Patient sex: M
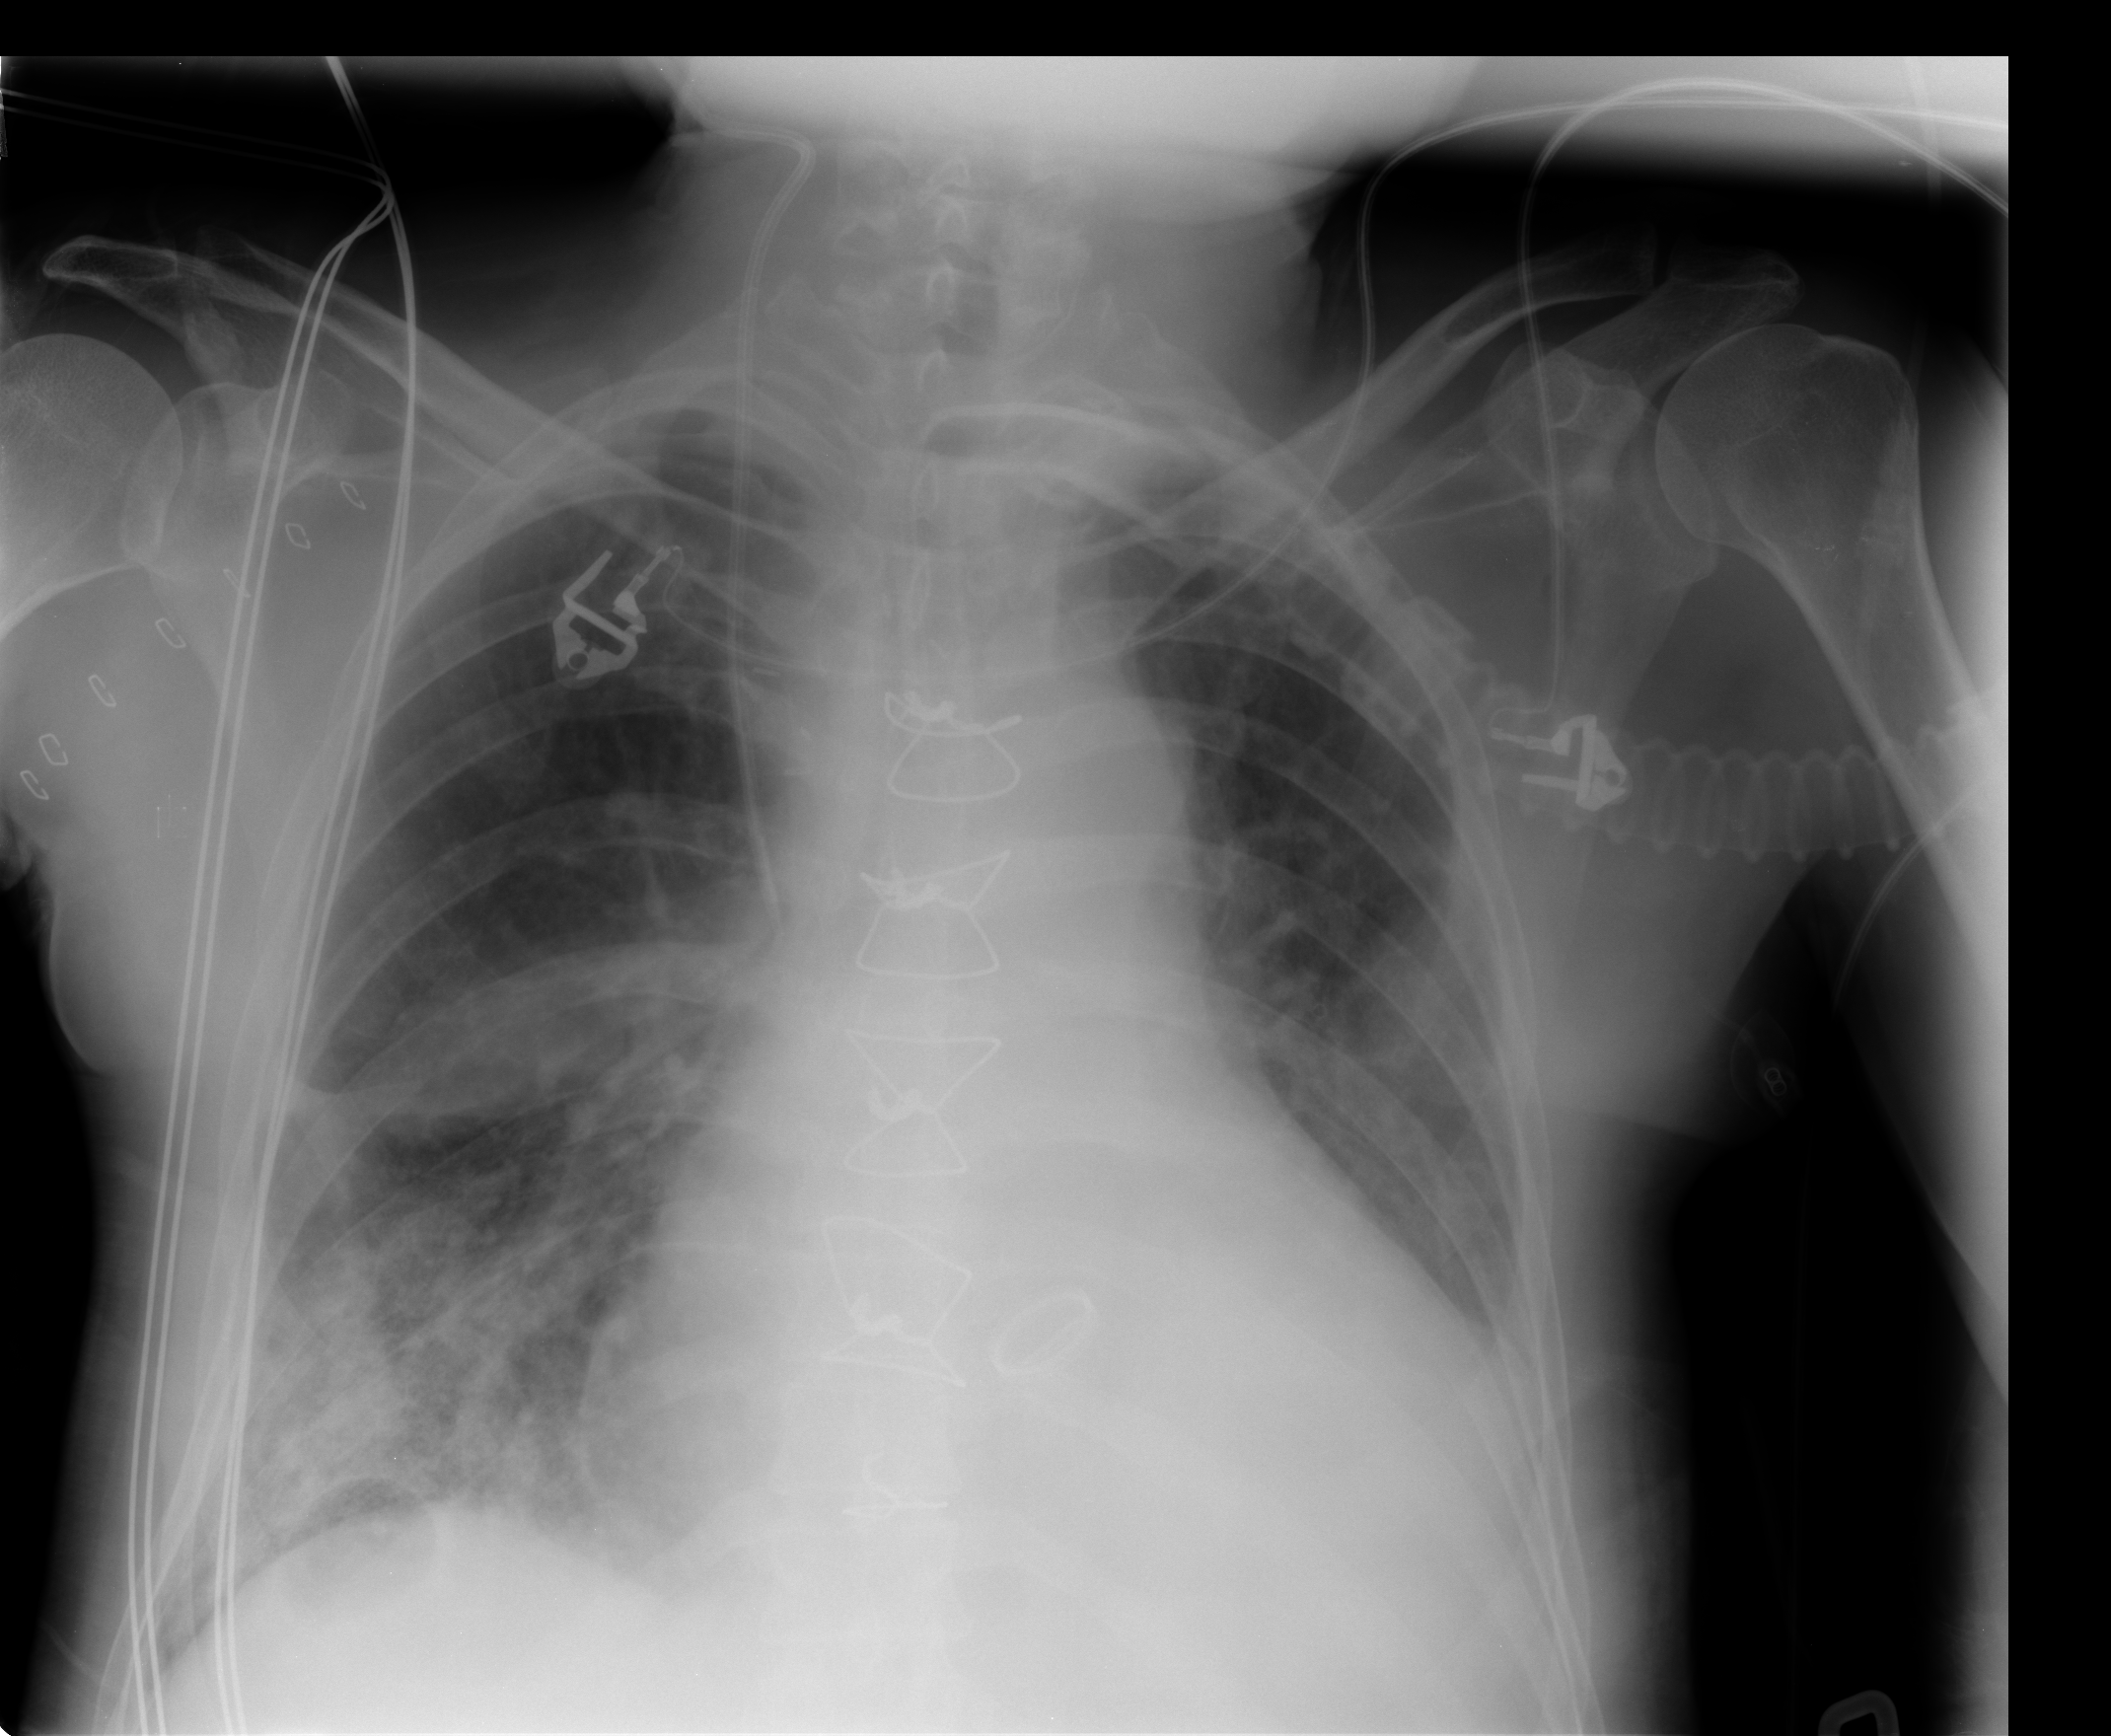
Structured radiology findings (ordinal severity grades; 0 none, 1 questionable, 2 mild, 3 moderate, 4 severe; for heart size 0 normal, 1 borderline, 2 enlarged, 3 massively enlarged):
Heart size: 3
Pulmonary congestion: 2
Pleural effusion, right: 2
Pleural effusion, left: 2
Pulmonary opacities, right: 3
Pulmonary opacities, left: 2
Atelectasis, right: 3
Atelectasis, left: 2